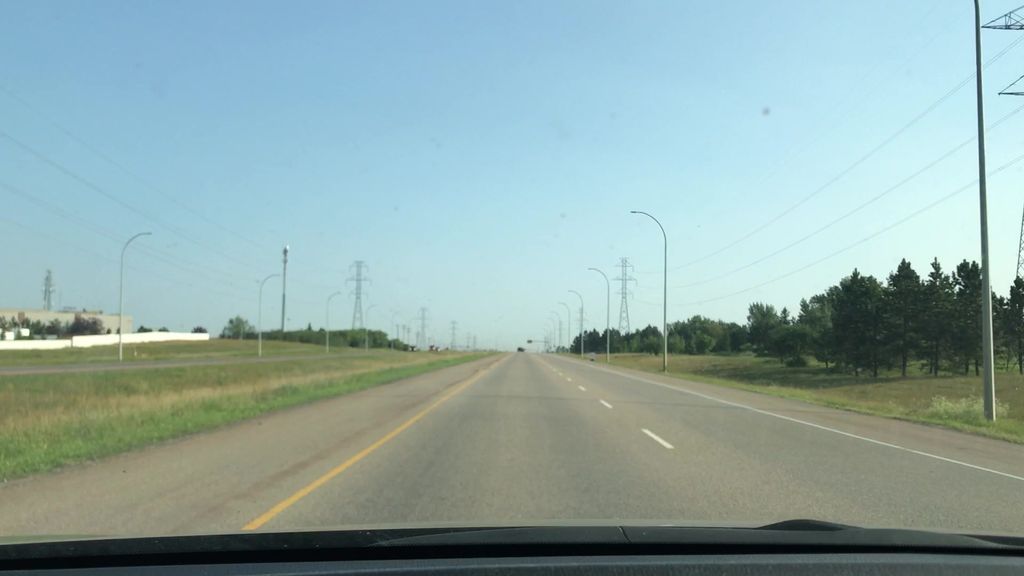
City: edmonton